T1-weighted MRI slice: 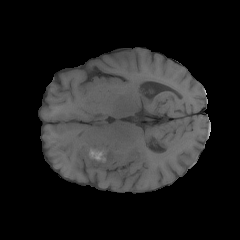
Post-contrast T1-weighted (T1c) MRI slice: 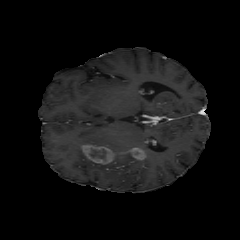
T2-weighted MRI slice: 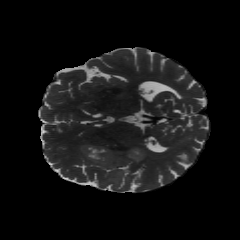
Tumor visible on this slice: yes